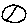
Label: circle